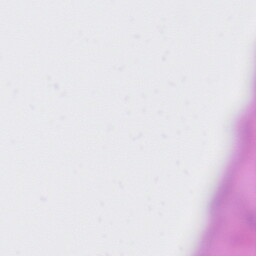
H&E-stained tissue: Liver